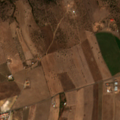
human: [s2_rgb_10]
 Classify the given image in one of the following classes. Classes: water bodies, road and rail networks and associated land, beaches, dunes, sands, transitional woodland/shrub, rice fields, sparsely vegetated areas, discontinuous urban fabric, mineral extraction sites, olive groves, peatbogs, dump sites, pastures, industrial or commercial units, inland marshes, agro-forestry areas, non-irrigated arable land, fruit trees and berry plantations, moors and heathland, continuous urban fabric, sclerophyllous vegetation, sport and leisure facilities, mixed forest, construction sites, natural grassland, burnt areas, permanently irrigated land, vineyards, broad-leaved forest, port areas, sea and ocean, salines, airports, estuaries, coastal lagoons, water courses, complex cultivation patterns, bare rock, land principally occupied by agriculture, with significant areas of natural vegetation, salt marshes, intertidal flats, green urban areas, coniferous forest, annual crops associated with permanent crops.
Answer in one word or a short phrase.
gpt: continuous urban fabric, non-irrigated arable land, pastures, complex cultivation patterns, agro-forestry areas